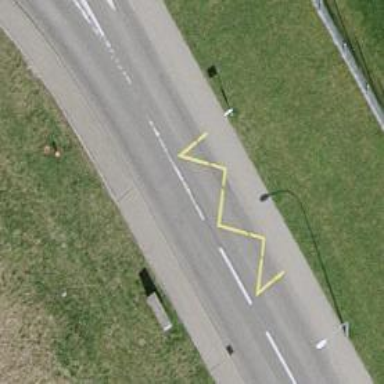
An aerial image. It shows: Bus stop with stop position for public transport.